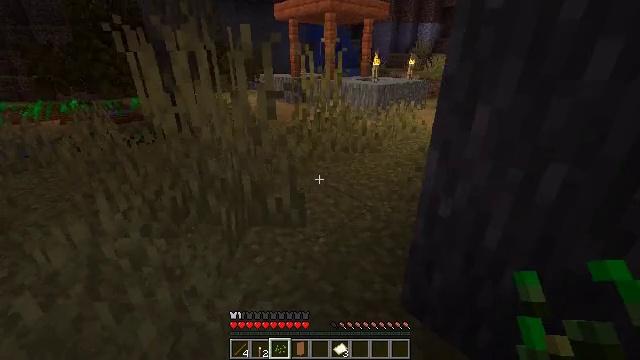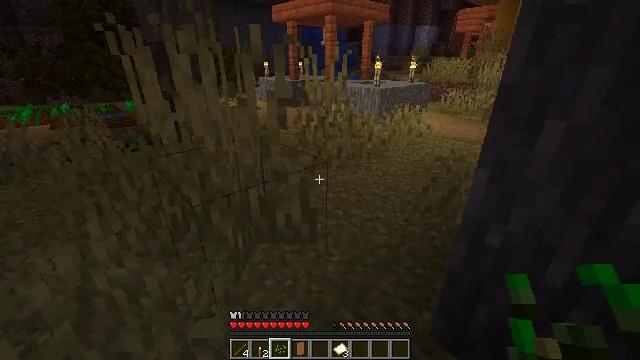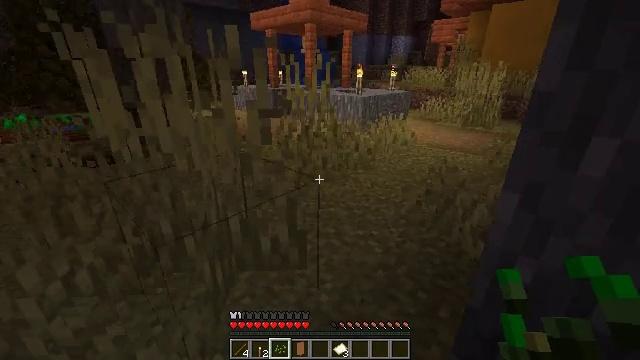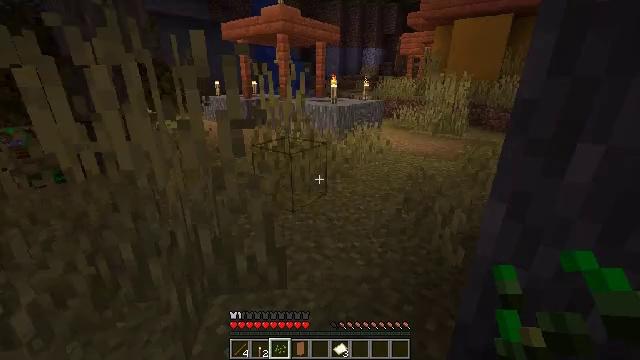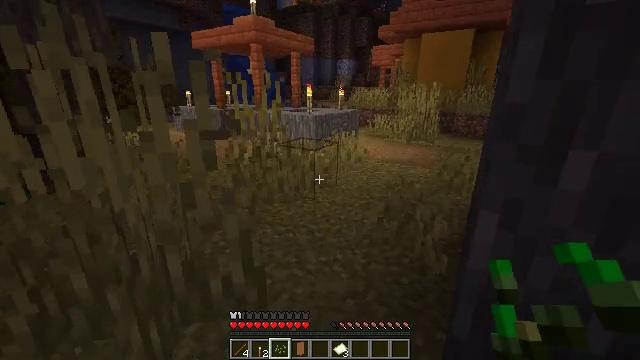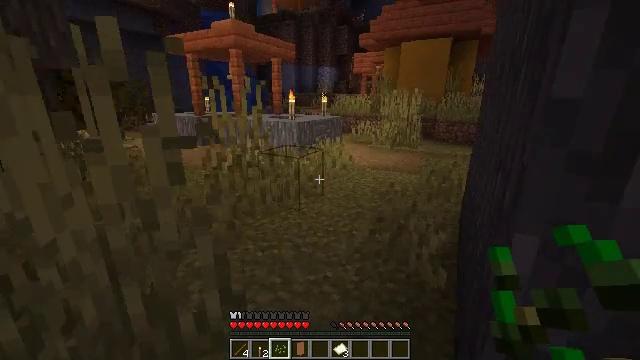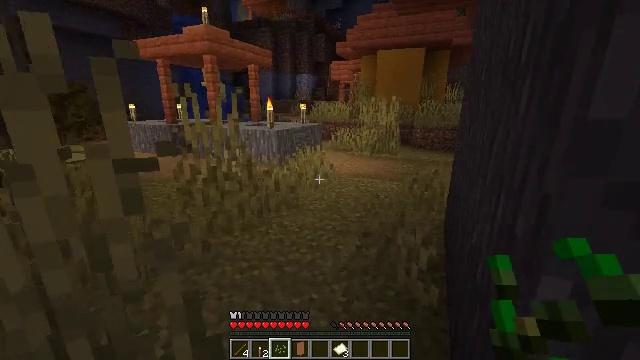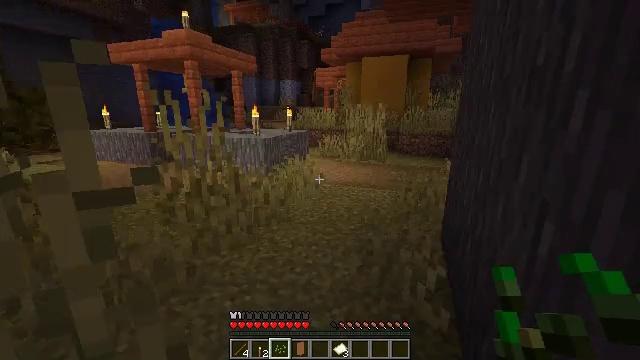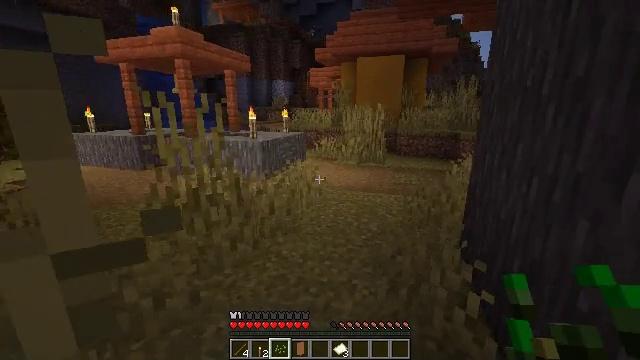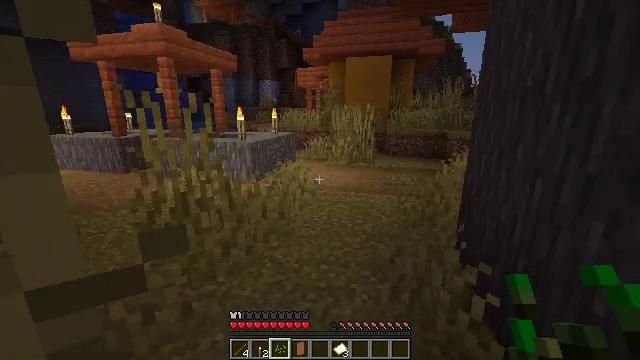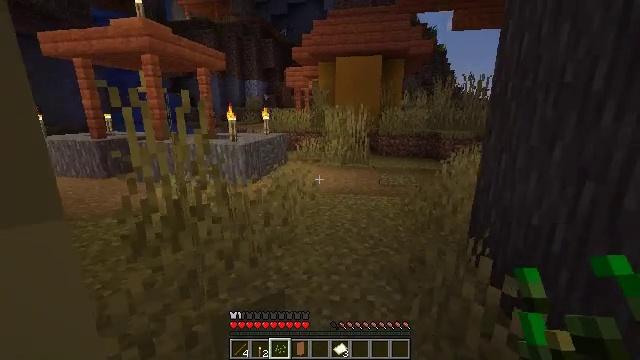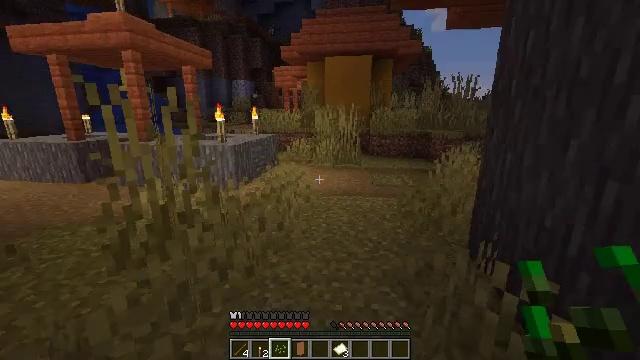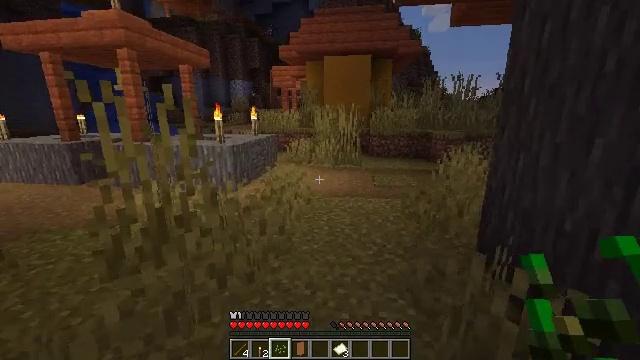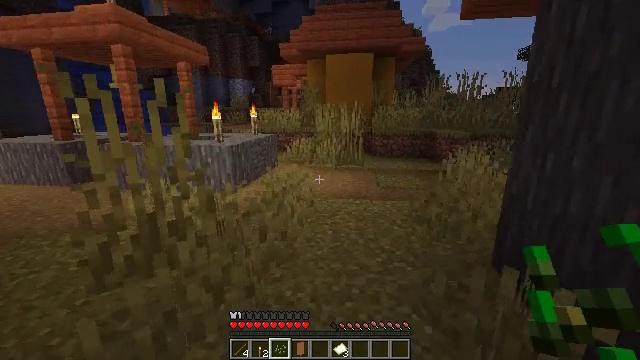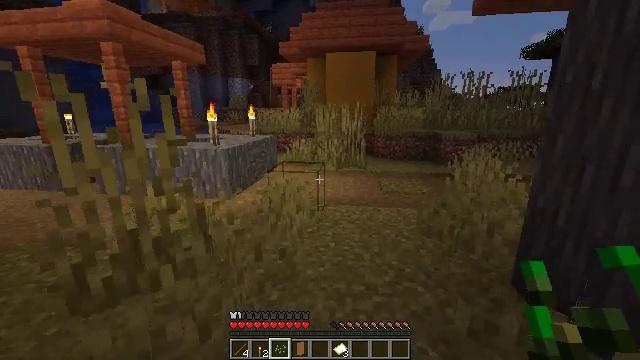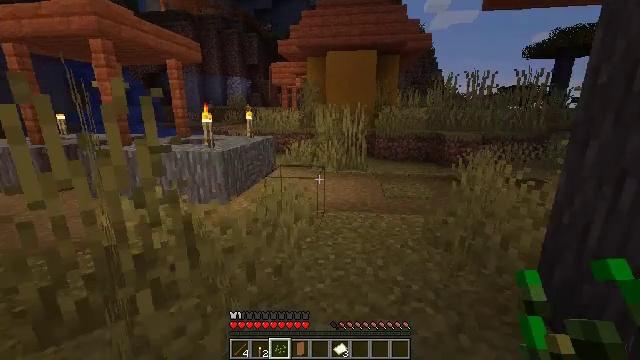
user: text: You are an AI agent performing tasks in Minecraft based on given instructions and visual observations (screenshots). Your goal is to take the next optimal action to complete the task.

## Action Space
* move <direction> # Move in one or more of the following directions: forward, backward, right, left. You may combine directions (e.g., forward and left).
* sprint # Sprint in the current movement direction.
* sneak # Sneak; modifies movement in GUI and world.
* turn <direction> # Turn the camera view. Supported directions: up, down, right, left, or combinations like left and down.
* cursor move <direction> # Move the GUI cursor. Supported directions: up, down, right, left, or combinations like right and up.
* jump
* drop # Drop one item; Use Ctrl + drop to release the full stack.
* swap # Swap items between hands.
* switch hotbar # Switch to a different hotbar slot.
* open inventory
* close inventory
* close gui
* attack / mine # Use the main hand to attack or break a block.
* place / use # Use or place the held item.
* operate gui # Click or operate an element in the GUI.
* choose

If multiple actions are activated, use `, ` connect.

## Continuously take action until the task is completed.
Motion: motion action
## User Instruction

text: Harvest acacia wood for resources.
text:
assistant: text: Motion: move forward, turn right
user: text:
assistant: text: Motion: move forward, turn right and up
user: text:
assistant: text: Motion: move forward, turn right and up
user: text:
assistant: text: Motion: move forward, turn right and up
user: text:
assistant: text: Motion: move forward, turn right and up
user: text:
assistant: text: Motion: move forward and move left, turn right and up
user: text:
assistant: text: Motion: move forward and move left, turn right and up
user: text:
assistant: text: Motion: move forward and move left, turn right
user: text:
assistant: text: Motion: move forward and move left, turn right
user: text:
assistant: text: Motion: move forward and move left, turn right
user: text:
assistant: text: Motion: move forward, turn right
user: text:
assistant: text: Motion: move forward
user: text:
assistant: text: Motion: move forward
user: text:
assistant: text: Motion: move forward
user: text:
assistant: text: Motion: move forward
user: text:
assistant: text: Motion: move forward
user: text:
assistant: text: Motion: move forward
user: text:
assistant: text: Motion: move forward
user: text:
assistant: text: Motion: move forward
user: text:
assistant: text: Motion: move forward, turn right
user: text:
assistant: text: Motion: move forward, turn right
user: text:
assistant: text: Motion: move forward, turn right
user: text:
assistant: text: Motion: move forward, turn right
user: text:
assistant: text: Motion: move forward, turn right
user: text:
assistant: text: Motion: move forward, turn right
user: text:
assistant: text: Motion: move forward, turn right
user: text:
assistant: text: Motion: move forward, turn right
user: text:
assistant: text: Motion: move forward, turn right and down
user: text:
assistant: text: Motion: move forward and move left, turn right and down
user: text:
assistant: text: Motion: move forward and move left